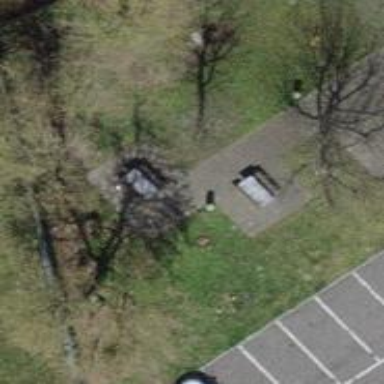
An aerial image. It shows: Picnic table located in leisure land area.